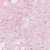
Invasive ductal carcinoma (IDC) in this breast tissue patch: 0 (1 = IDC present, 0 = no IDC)